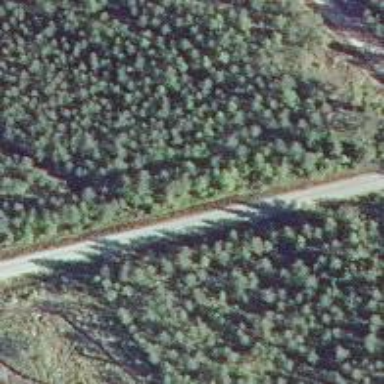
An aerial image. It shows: Unclassified road.